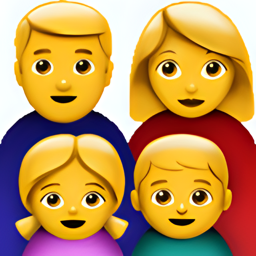
Name: family man woman girl boy
Emoji: 👨‍👩‍👧‍👦
Group: People & Body
Sub-group: family